Question: I am getting the following error when defining an association between my ExerciseSession and LatLons.
Basically i want a one- to- many relation between my:
1. asp_net_user -> exerciseSession
2. ExerciseSession -> LatLons
Is there a difference between an associations and a foreign key relation? and Can someone point to a tutorial which show how to create a 1 -> many relation in an existing .edmx Model Diagram?
Here is a picture to show everything that is going wrong.

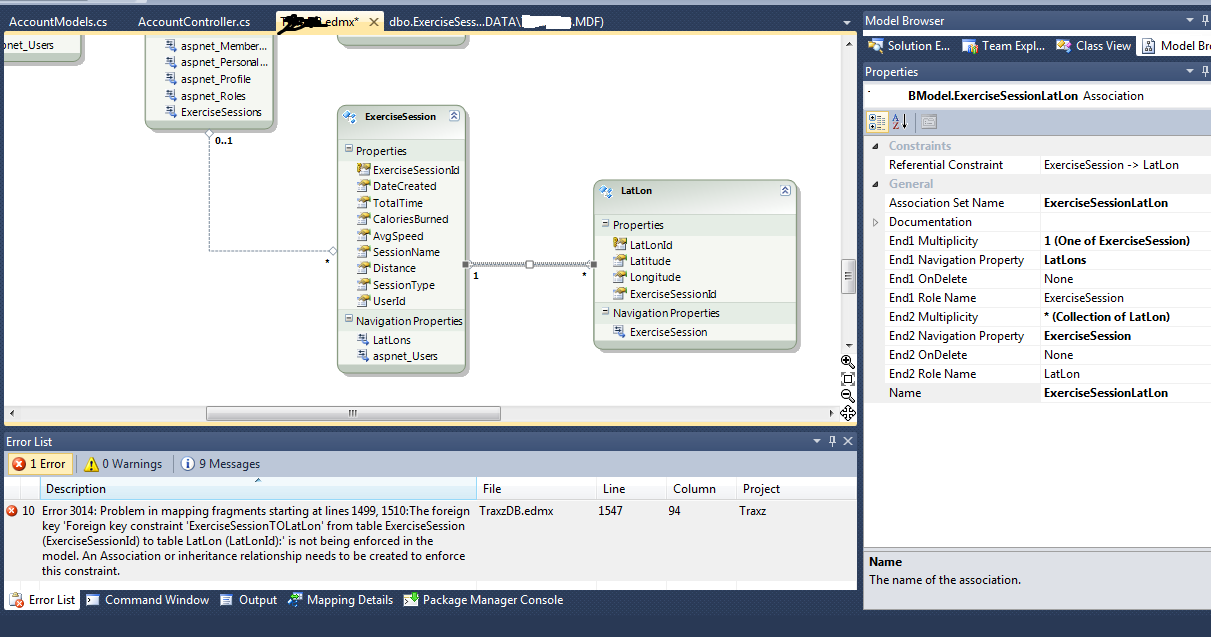
Answer: Are you sure your foreign key have right "direction" ? From it name it looks it points from session to latlon, but from model it is obvious that it have to be in the opposite direction.